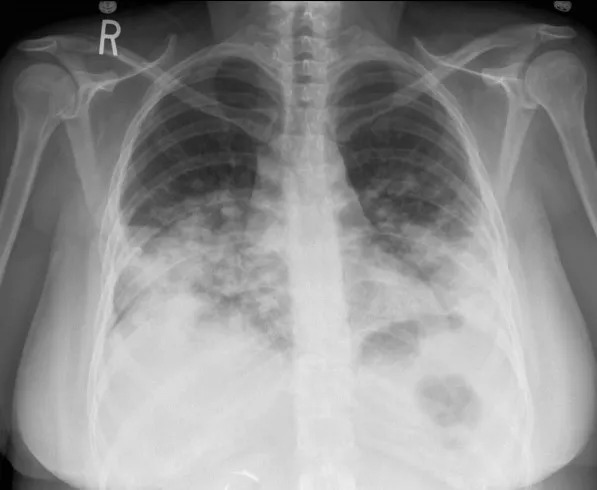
Chest X-ray (PA view) - after 8 days of intravenous antibiotic therapy, showing further worsening of bilateral lower lung disease with nodular pattern - raising suspicion of metastatic disease.
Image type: radiology (x_ray)